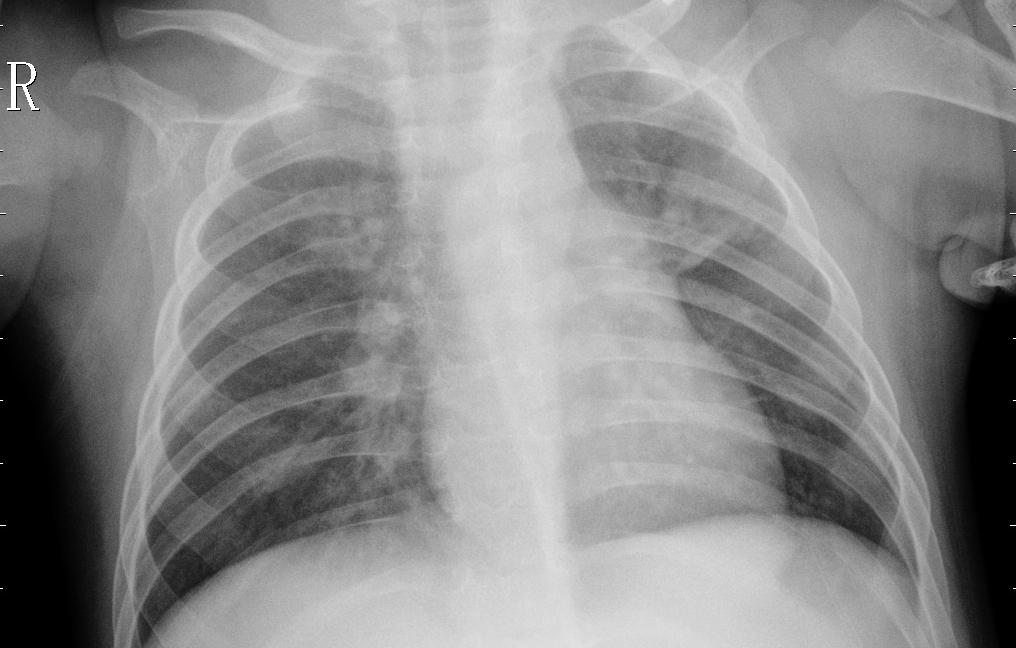
Diagnosis: PNEUMONIA